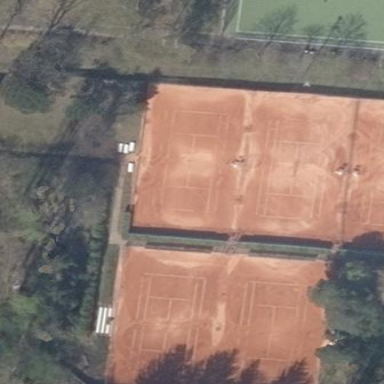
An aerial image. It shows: Tennis court in leisure pitch.